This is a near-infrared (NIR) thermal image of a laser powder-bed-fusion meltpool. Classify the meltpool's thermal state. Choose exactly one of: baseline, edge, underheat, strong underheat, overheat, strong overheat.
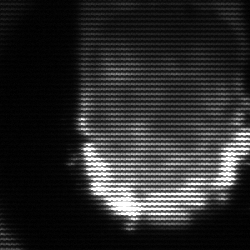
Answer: baseline